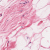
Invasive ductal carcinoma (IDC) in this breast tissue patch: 0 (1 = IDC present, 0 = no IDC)